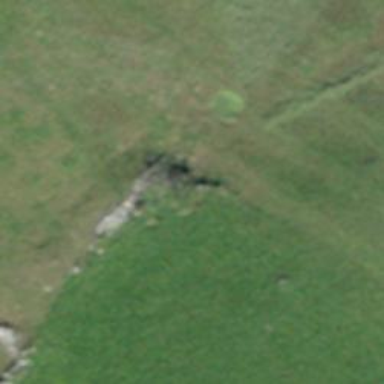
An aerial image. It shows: Dry stone wall barrier.